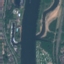
Land use / land cover class: River